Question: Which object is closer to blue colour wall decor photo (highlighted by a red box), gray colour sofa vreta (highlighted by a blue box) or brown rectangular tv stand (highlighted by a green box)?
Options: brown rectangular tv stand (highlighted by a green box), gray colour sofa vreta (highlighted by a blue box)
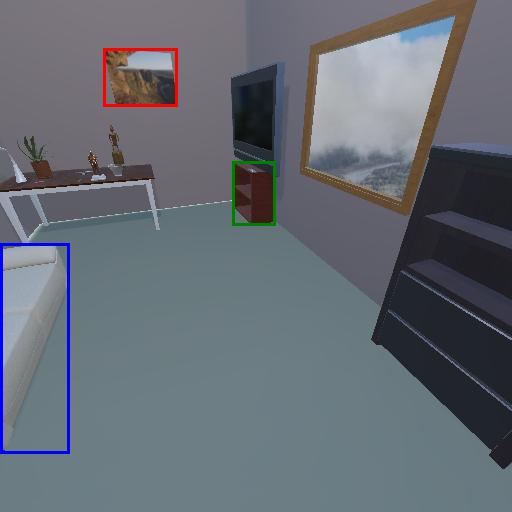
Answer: brown rectangular tv stand (highlighted by a green box)